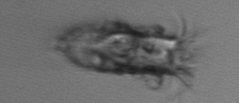
Label: Tintinnopsis